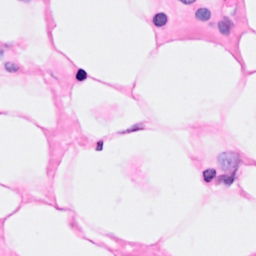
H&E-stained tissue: Breast